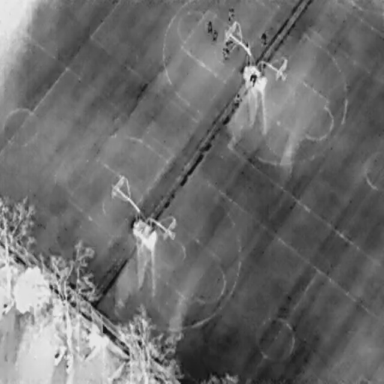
There are seven People in the infrared image.